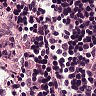
Metastatic tissue present: no